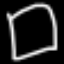
Label: square